Aerial crown-view tile of a tropical tree (Barro Colorado Island, Panama), acquired 20240611:
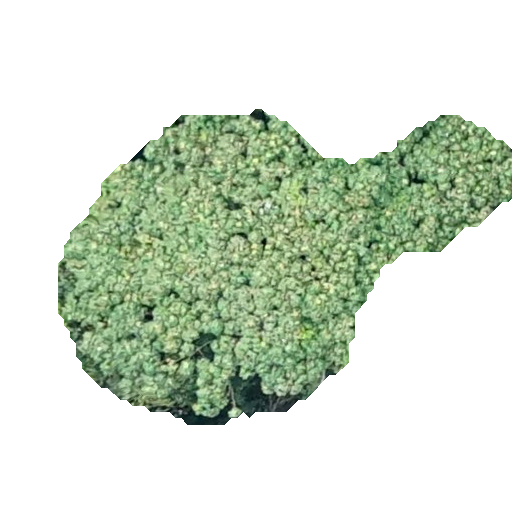
Species: Pourouma bicolor
GBIF accepted scientific name: Pourouma bicolor
Crown area: 141.776 m²